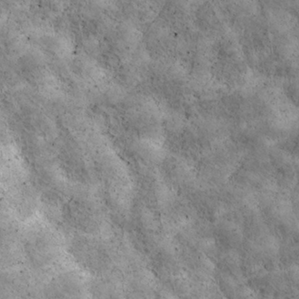
Label: non_frost